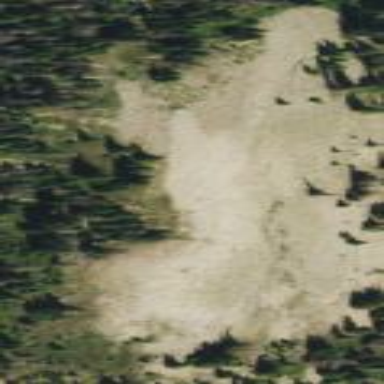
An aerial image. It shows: Natural scree.